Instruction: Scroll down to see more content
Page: traveler
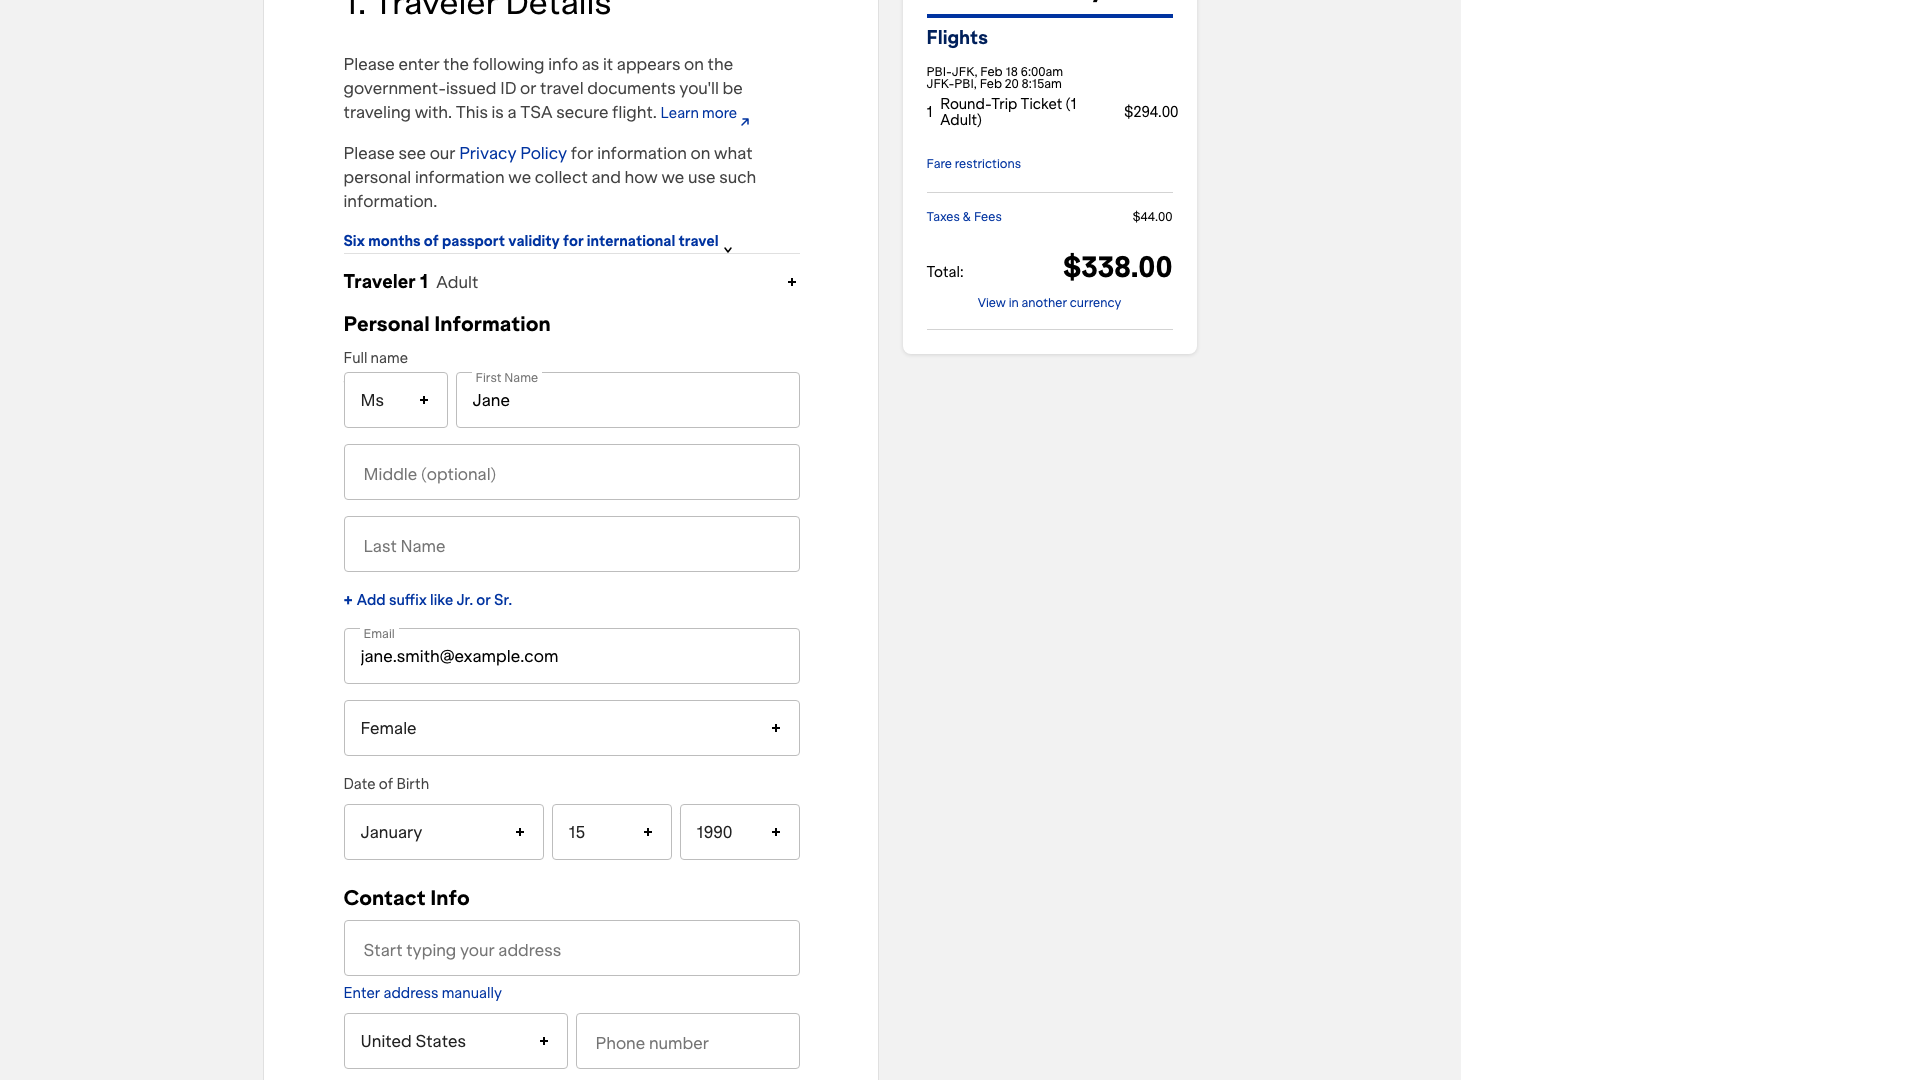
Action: scroll